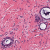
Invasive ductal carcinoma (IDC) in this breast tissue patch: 0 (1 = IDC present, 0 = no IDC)